You are looking at raw rotor-rig vibration samples arranged as a grayscale image. Determine the machine's mechanical condition. Answer with exactly one of: normal, misalignment, unbalance, looseness.
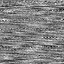
Answer: misalignment